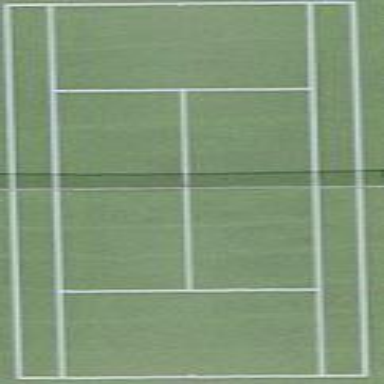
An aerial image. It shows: Tennis court on the leisure land pitch.